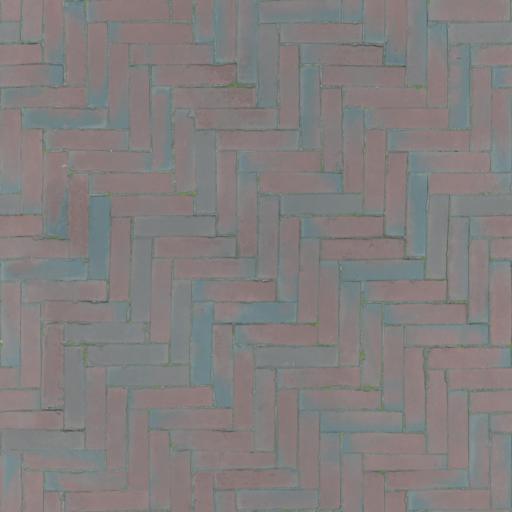
Tags: herringbone pavement paving stones